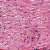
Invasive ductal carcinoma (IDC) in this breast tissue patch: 0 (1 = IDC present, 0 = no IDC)